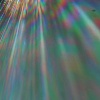
Label: sunburn